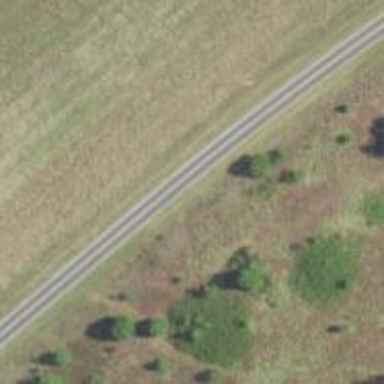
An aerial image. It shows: Tertiary road.